Question: Here, how can the operation n / 10 which is inside the inner loop, while(n>0), can change the value of n which is inside the same while loop. How the operation of local variable which is inside the inner while loop can change the value of upper level scope variable which is outside the while loop.

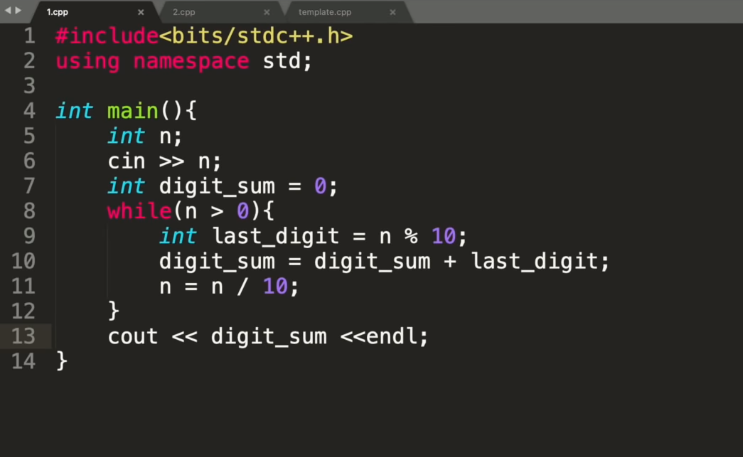
Answer: > how can the operation n / 10 which is inside the inner loop, while(n>0), can change the value of n which is inside the same while loop.
For the same reason that 'digit_sum = digit_sum + last_digit;' can change the value of 'digit_sum', even though it is declared outside of the loop, same as 'n'.
> How the operation of local variable which is inside the inner while loop can change the value of upper level scope variable which is outside the while loop.
Why shouldn't it be able to? 'n' (and 'digit_sum') is <URL> inside the loop. A variable's lifetime is the duration of the scope that it is declared in, but inner scopes also have access to it.